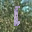
Label: 1